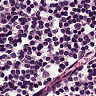
Metastatic tissue present: no